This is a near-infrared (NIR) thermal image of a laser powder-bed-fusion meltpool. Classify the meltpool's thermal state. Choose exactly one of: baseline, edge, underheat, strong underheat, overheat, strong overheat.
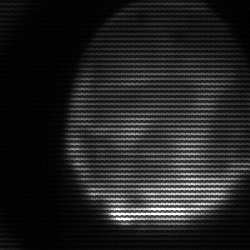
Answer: edge